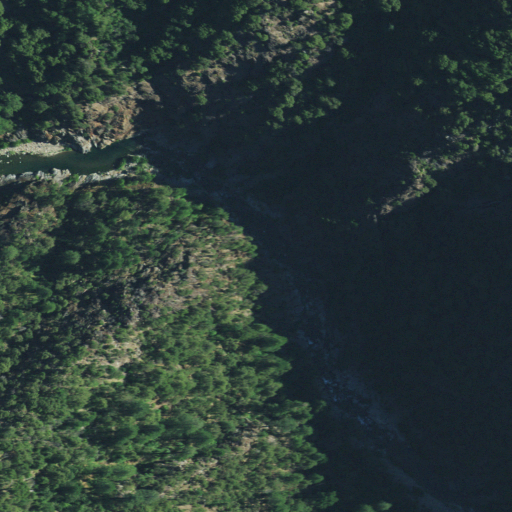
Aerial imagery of valley in California named Pigeon Roost Canyon containing evergreen forest, shrub, and grassland